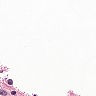
Metastatic tissue present: no